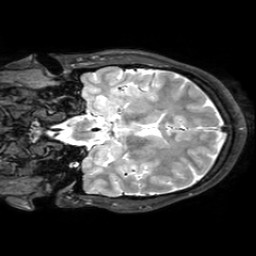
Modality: T2w
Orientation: coronal
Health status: healthy
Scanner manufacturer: philips
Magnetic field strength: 3 T
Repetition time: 2.5 s
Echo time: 0.1831 s